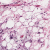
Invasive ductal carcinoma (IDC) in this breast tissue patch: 0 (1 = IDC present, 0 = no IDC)